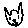
Label: cat